Question: Technique in practice (works fine):
<URL>
(first example in article)
Results differ:
Chrome/Safari 'scale' a 100% width / height auto image using this technique from the vertical center within a 'mask' div with a fixed height of 300px and width of 100%. So when you increase the width of the container element, the image gets cropped equally on the top and bottom as it scales down, but the left and right edges 'stick' to the container (no horizontal cropping).
'''
.container
{
overflow: hidden;
position: relative;
width: 100%;
min-height: 310px;
min-width: 462px;
}
img
{
position: absolute;
top: 0; right: 0; bottom: 0; left: 0;
display: block;
width: 100%;
min-height: 310px;
margin: auto;
}
'''
(sorry for the inline code) for you to check out:
<URL>
With Firefox however, the image will 'scale' from an anchor point of the top-left corner, instead of an anchor point of dead-center, causing the image to be cropped only along the bottom. Is this just a low-level difference as to how the two engines work with this method?
Firefox is on the left, while Safari is on the right in this image. Red borders indicate where the image is being cropped.

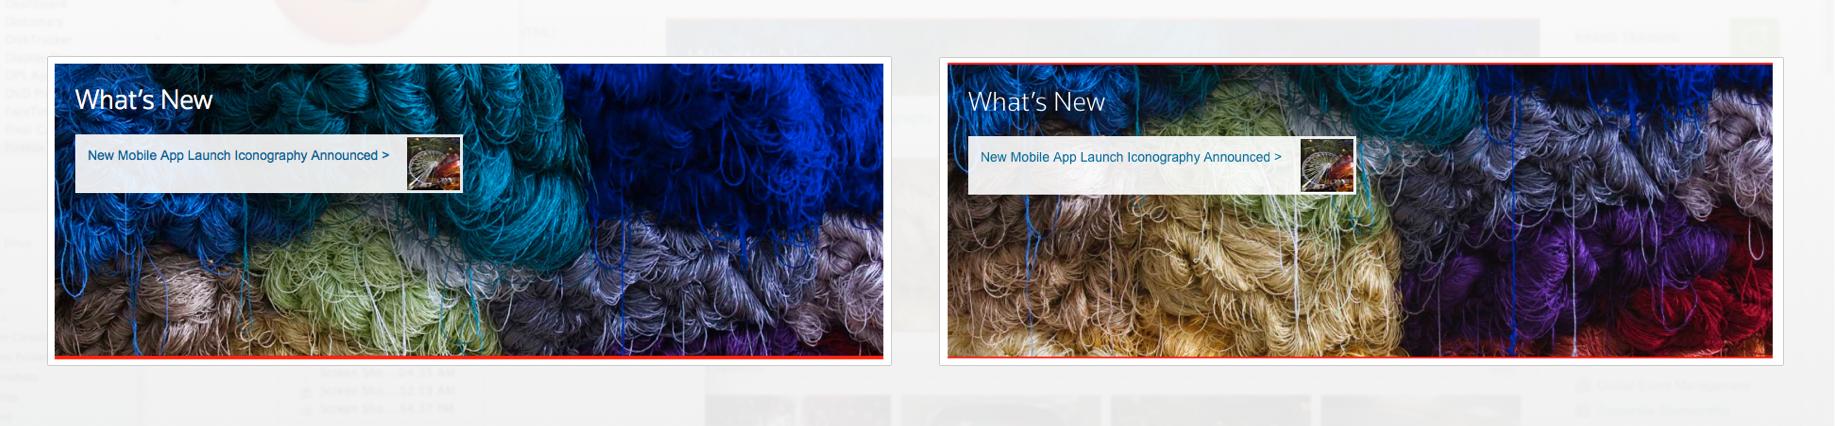
Answer: Browsers do handle Absolute Centering a bit differently! While in this case I'd recommend using a 'background-image' instead for better positioning options, you can trick Firefox into centering the image appropriately using 'top: -100%' and 'bottom: -100%'. This forces Firefox to start its calculations for centering outside the container's bounds instead of starting the element at the top and only overflowing out the bottom.
Here's your Fiddle that's been tweaked to fix the issue: <URL>